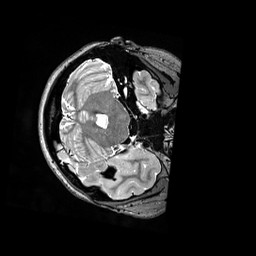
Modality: T2w
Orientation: axial
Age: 25
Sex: female
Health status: ill
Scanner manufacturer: siemens
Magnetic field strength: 3 T
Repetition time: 3.2 s
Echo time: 0.564 s